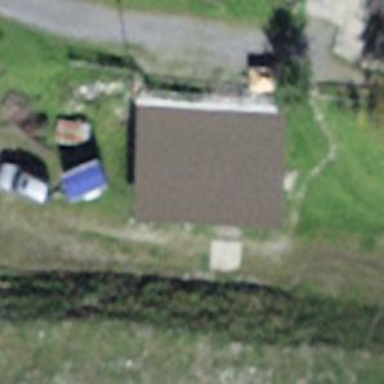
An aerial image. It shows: Farm auxiliary building.